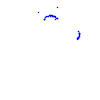
Particle: proton